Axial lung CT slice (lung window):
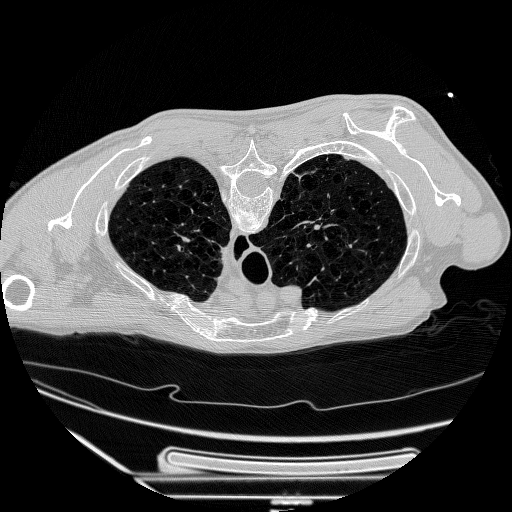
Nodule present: no